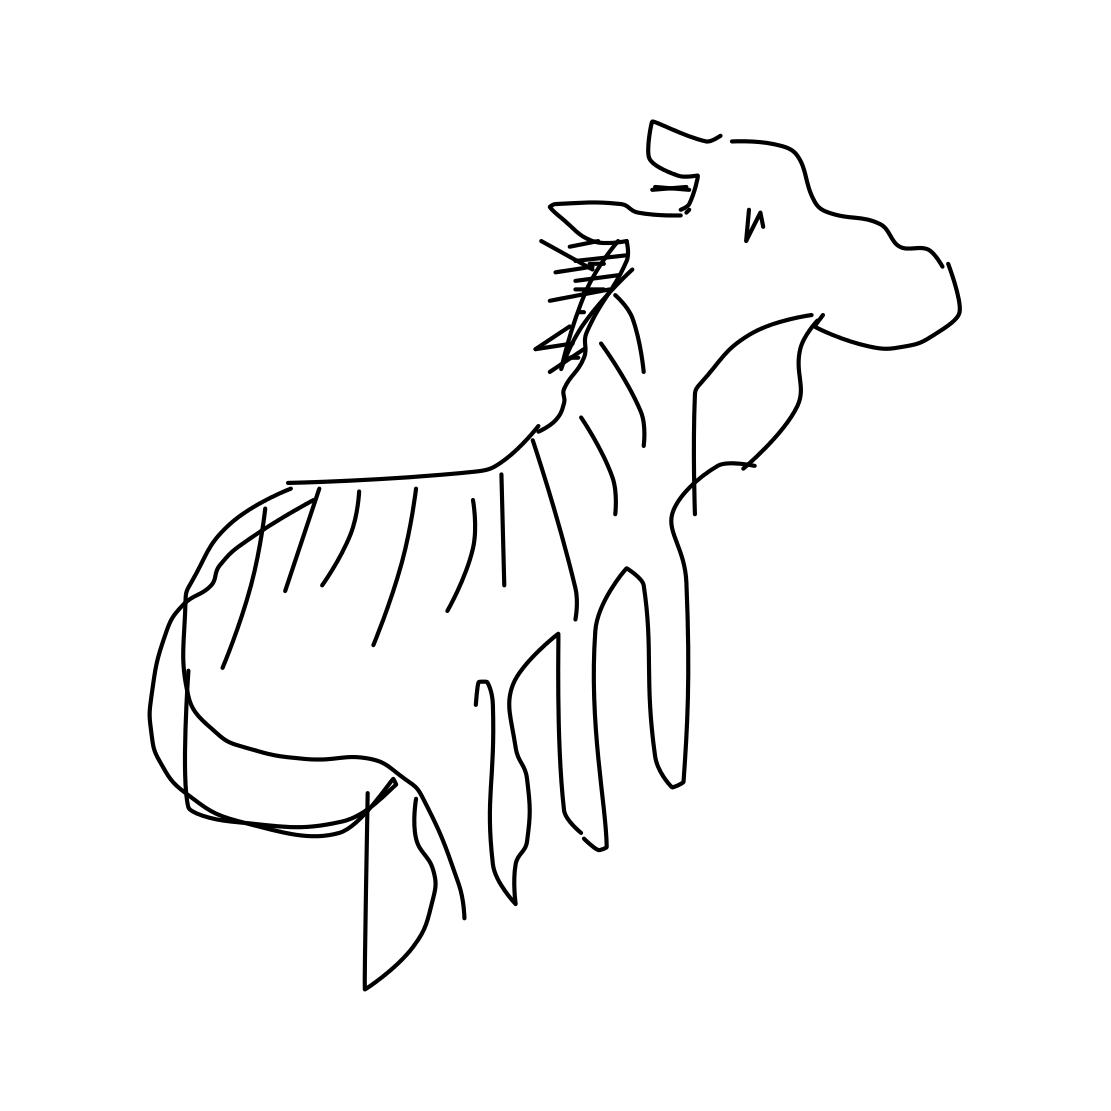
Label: zebra